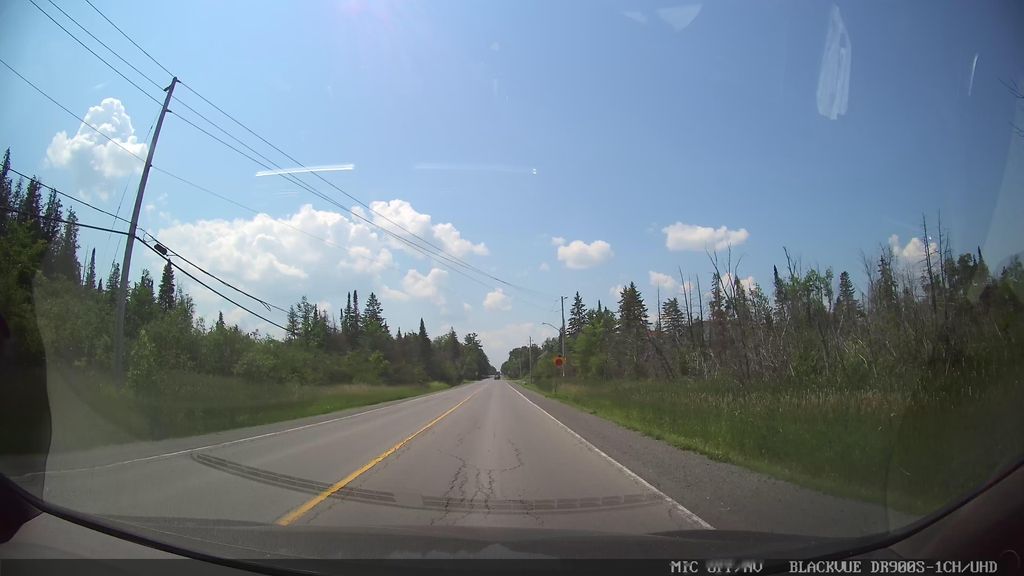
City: ottawa-gatineau